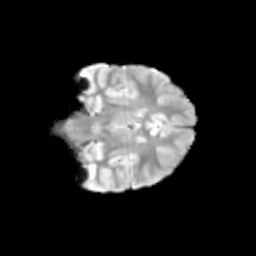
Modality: T2w
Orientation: coronal
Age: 9
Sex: female
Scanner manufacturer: siemens
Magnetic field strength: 3 T
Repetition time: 3.8 s
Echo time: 0.07 s